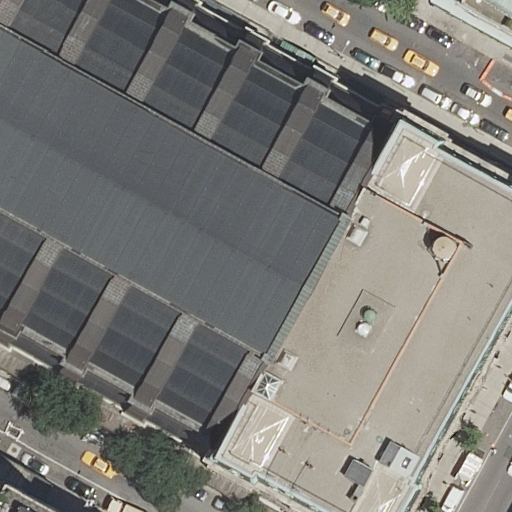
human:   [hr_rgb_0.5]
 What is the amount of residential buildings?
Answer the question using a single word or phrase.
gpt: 4

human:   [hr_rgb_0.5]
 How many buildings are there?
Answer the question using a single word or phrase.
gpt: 4

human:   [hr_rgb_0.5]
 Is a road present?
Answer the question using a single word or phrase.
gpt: yes

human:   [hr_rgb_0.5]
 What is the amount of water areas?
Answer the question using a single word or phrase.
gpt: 0

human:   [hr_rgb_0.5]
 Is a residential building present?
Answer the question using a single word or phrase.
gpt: yes

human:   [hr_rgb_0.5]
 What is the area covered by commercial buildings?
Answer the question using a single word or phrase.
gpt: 0m2

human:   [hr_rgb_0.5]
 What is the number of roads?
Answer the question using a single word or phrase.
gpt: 3

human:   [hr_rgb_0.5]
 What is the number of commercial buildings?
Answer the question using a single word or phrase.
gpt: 0

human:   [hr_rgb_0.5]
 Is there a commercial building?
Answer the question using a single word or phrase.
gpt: no

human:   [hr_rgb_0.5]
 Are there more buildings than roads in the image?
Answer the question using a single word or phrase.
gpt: yes

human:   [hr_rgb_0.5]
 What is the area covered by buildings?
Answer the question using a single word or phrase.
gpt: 1219m2

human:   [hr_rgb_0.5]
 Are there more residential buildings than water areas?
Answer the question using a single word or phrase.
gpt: yes

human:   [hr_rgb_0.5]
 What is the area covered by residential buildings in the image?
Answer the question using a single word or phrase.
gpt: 1219m2

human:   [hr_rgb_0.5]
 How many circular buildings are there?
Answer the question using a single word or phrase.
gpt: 0

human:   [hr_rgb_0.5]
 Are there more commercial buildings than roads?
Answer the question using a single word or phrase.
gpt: no

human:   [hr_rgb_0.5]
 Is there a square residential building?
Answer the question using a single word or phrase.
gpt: no

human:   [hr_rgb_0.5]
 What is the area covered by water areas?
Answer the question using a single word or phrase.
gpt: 0m2

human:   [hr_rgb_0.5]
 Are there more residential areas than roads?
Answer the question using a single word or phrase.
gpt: no

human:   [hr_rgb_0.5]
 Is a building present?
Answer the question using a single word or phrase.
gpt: yes

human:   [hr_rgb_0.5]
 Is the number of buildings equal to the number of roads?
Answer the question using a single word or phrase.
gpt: no

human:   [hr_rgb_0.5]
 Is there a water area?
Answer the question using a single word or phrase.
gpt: no

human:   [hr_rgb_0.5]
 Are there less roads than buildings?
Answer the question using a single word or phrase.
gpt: yes

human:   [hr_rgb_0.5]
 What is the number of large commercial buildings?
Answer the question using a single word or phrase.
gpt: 0

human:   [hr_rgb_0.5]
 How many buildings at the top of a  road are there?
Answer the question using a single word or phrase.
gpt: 2

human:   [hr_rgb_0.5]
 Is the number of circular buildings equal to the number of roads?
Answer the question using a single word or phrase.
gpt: no

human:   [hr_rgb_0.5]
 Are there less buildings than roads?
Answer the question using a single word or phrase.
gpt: no

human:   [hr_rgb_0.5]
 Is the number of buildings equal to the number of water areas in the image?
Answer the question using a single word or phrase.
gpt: no

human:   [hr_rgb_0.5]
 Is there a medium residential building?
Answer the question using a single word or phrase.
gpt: yes

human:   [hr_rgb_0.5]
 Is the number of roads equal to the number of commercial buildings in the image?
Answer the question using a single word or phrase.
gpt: no

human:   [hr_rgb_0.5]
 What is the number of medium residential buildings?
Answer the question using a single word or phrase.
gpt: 4

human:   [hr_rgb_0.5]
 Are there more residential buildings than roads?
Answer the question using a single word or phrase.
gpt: yes

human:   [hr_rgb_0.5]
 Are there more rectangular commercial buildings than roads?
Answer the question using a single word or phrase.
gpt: no

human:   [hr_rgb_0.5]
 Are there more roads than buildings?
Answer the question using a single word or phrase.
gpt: no

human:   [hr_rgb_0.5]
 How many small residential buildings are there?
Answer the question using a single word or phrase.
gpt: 0

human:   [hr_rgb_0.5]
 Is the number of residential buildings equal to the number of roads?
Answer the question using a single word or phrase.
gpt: no

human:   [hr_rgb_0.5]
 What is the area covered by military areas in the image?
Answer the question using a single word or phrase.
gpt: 0m2

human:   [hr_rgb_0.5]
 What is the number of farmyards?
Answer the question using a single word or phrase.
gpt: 0

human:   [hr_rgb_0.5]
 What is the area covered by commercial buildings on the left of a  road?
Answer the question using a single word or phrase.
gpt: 0m2

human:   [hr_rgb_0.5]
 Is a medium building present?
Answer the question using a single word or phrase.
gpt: yes

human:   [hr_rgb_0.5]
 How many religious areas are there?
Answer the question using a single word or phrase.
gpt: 0

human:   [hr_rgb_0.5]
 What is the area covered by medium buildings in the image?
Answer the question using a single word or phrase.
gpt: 1219m2

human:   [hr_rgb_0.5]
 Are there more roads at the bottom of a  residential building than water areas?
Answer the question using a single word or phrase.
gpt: yes

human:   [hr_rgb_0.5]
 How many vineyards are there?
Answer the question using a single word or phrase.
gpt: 0

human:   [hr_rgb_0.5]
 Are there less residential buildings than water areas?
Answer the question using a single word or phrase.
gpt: no

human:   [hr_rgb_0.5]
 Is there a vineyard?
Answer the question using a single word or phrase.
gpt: no

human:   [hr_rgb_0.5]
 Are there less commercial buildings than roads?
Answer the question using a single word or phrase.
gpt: yes

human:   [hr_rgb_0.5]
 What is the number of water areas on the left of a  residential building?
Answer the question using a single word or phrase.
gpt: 0

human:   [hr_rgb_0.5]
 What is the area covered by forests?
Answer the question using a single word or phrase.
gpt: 0m2

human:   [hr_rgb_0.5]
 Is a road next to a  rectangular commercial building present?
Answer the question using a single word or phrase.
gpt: no

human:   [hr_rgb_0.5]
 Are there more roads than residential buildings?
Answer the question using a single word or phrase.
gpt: no

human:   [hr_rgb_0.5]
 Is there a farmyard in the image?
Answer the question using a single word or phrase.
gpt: no

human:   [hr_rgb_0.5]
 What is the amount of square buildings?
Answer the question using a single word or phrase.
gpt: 0

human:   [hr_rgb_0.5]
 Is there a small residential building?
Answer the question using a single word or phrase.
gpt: no

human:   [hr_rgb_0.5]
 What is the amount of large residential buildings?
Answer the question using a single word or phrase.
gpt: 0

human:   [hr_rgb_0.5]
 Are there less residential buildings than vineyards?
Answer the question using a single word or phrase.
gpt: no

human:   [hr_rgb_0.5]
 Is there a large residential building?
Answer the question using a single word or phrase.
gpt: no

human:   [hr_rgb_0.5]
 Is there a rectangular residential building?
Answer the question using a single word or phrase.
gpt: yes

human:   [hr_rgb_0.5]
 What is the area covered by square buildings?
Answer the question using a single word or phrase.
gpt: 0m2

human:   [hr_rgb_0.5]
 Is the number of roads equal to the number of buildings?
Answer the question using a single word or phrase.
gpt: no

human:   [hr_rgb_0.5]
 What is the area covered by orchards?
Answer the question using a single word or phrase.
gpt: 0m2

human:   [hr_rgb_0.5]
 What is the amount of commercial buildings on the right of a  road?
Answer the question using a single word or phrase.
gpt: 0

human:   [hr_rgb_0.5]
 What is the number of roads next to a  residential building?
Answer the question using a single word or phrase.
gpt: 3

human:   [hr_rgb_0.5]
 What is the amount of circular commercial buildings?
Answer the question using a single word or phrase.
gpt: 0

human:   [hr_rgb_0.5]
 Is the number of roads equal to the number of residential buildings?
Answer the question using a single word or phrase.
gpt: no